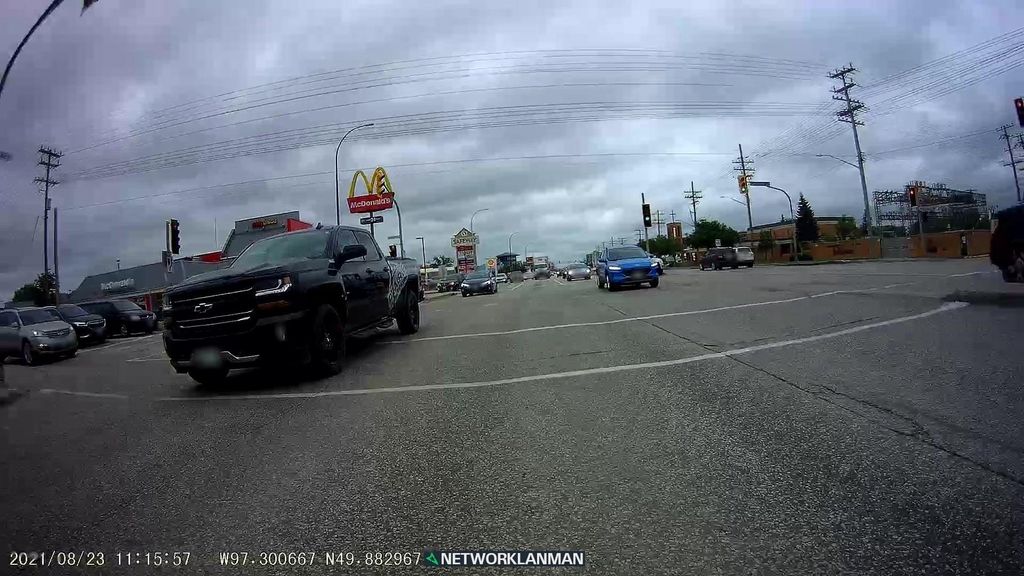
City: winnipeg